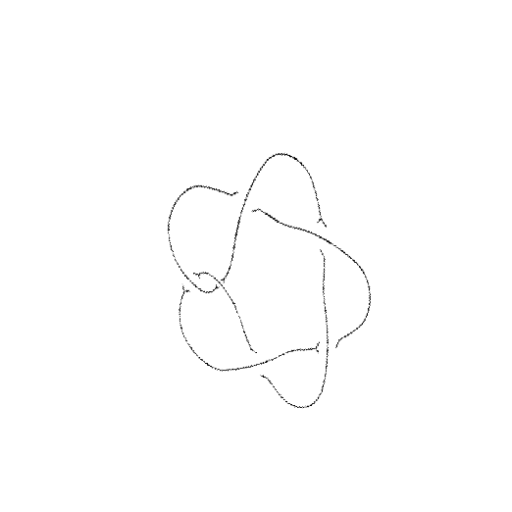
Crossing number: 6